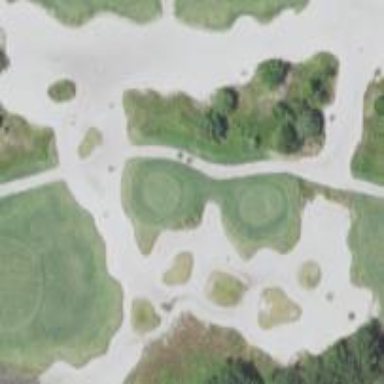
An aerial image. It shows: Golf rough area.